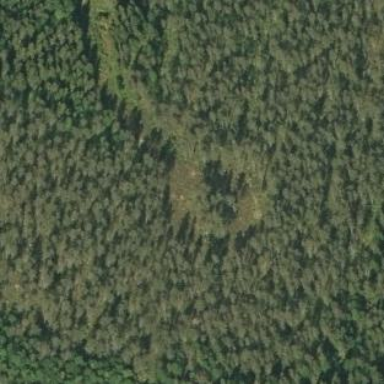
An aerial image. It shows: Woodland consisting mainly of needle-leaved trees.